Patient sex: F
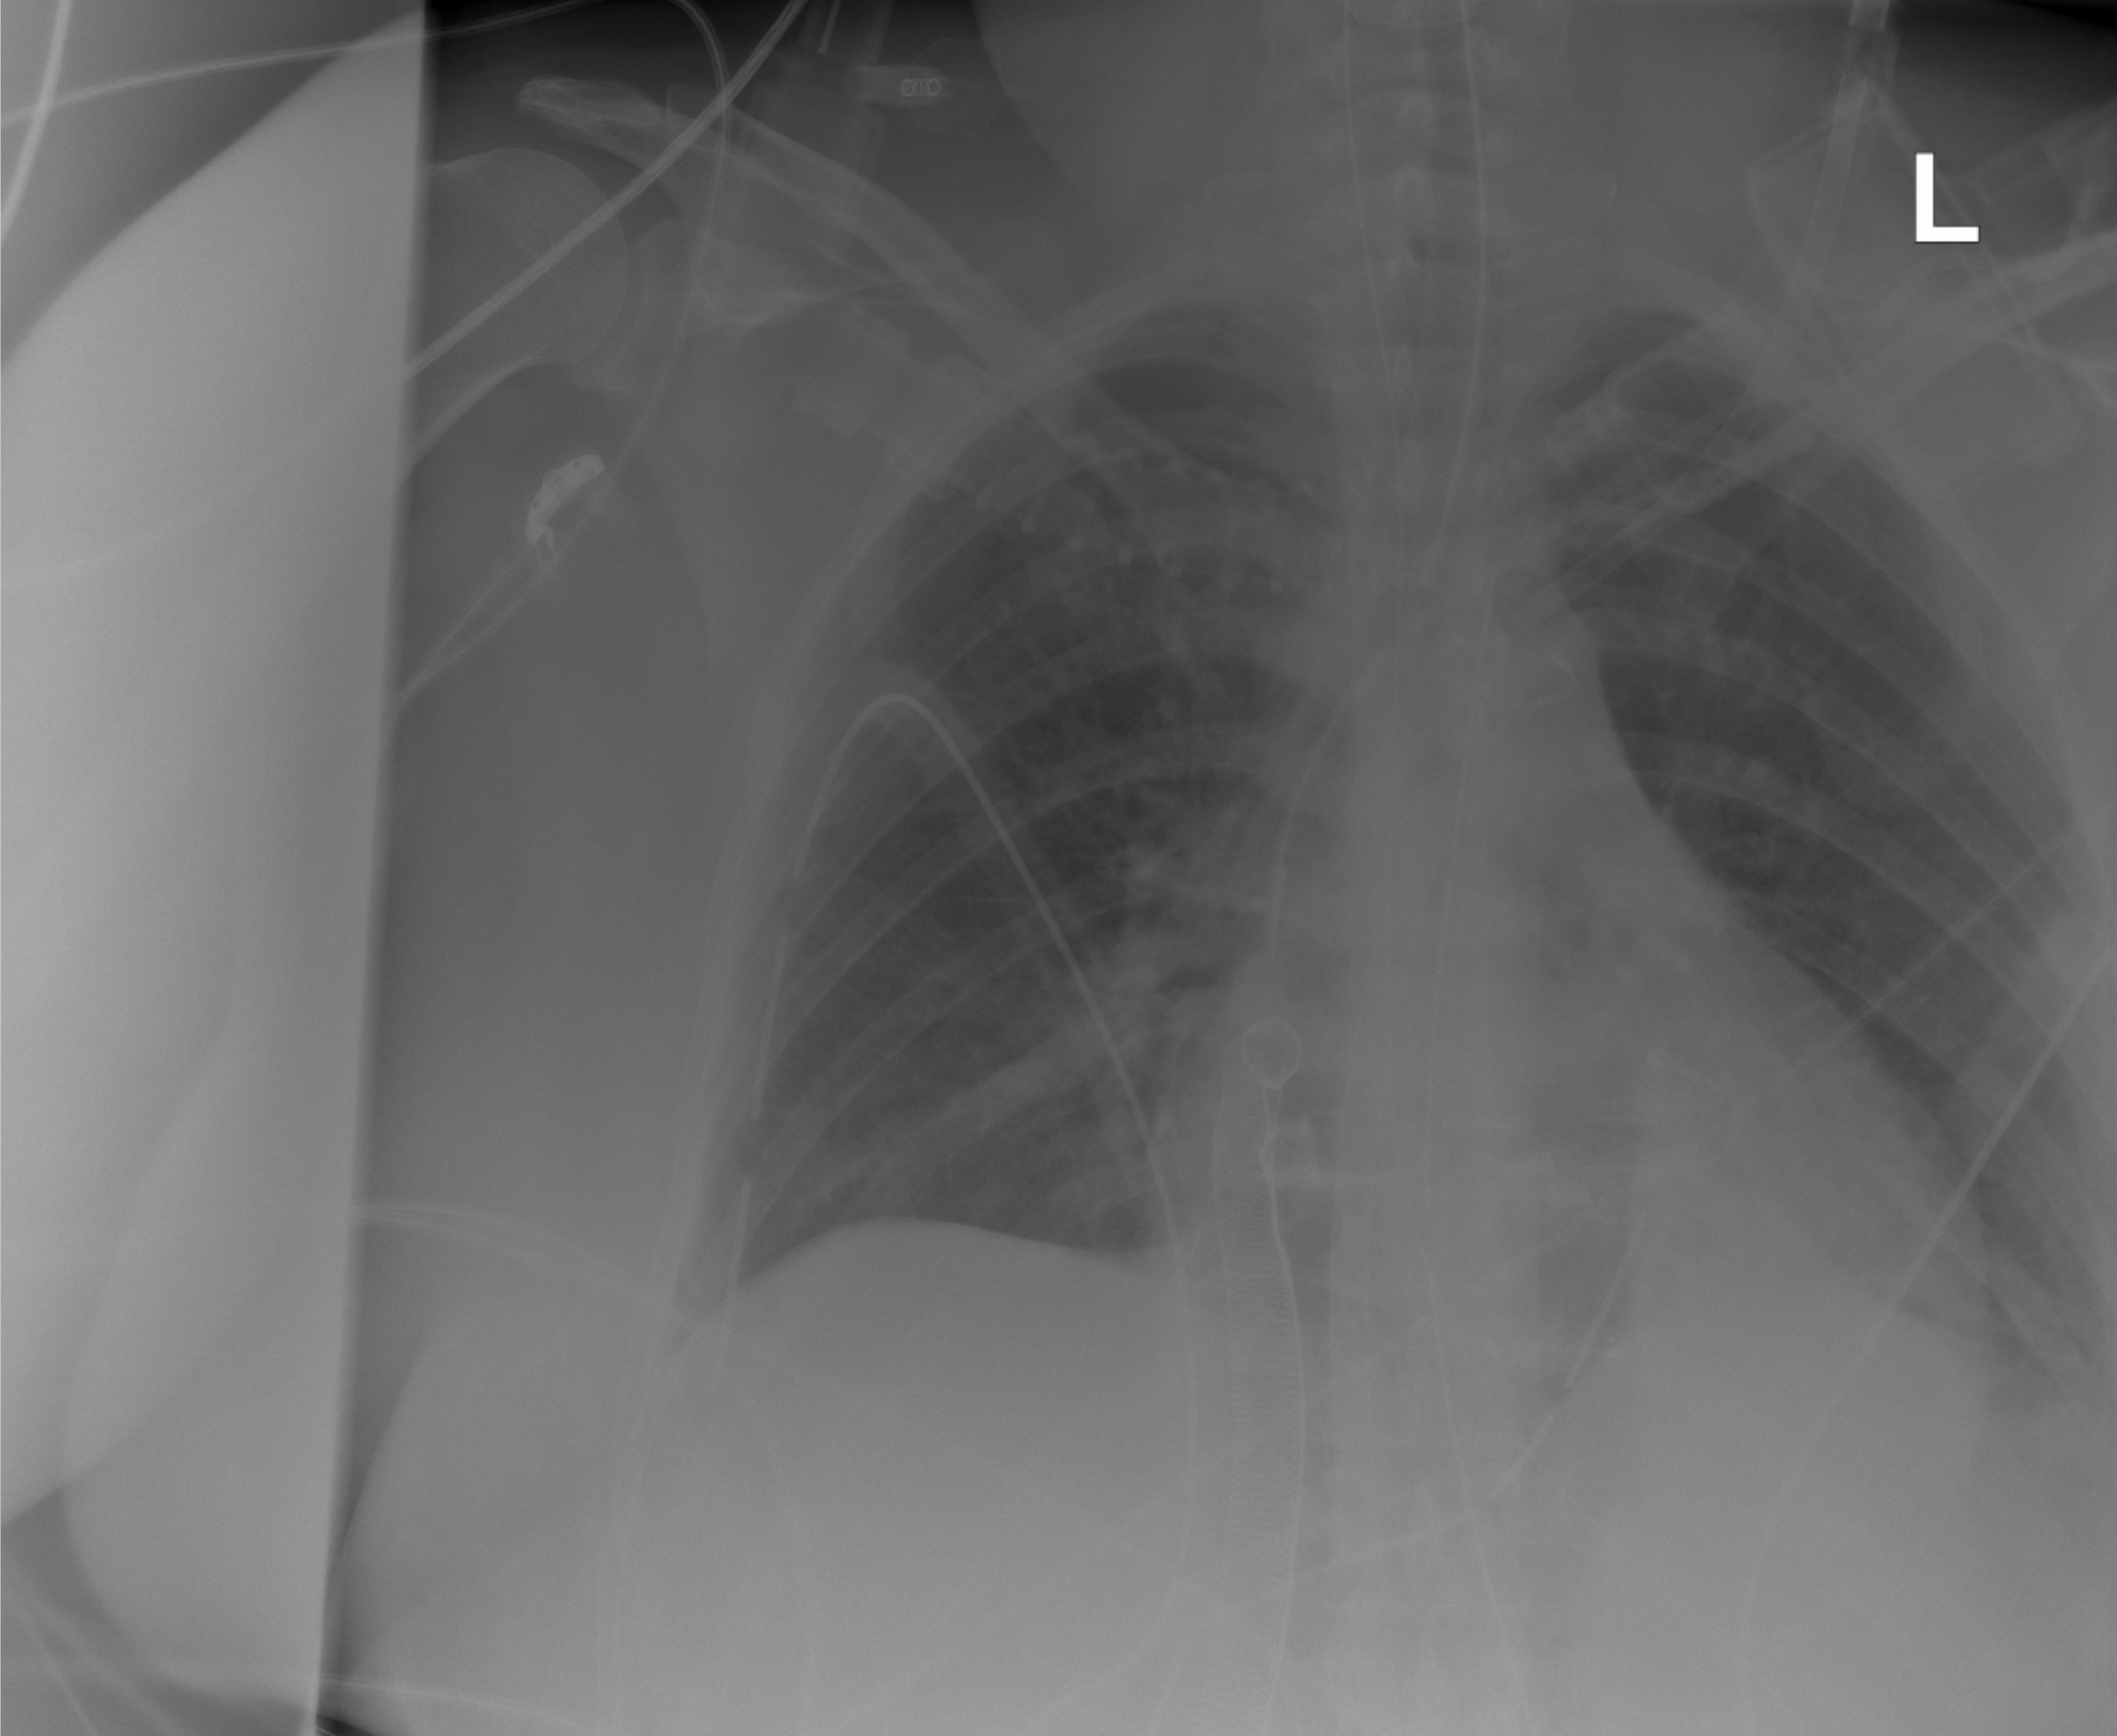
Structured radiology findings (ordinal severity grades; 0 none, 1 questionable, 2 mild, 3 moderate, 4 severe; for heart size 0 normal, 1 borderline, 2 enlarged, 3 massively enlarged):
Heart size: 0
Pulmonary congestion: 1
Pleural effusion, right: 0
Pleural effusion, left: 0
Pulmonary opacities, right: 0
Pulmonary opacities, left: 0
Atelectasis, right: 1
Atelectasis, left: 1